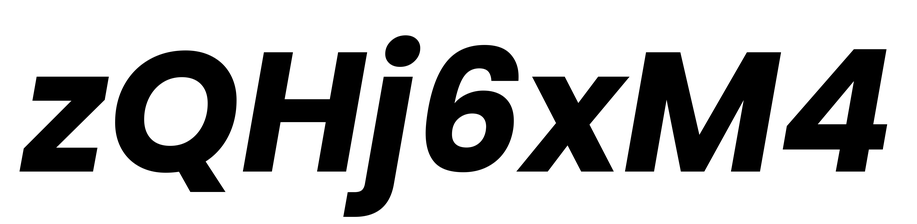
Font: Poppins-BoldItalic